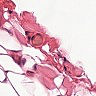
Metastatic tissue present: no